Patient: sex M, age 34
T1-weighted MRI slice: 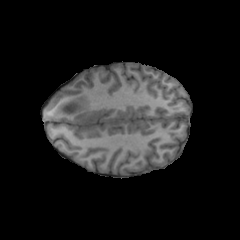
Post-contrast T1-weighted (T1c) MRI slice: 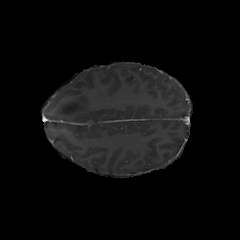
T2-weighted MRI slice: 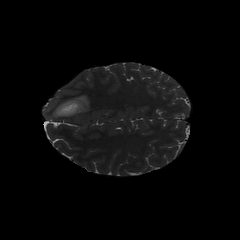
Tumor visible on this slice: yes
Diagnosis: Astrocytoma, IDH-mutant
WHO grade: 2